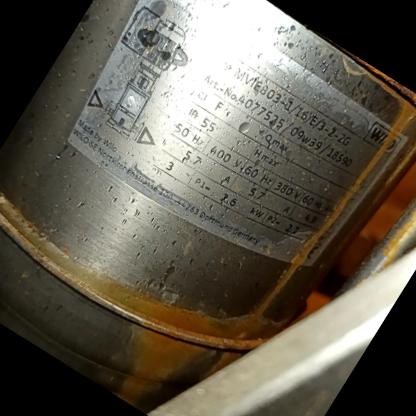
Klasa: tabliczka-znamionowa